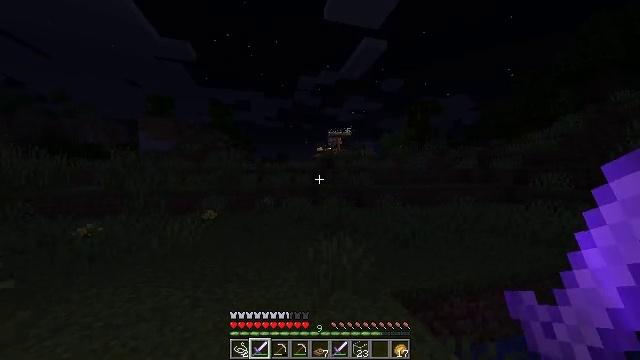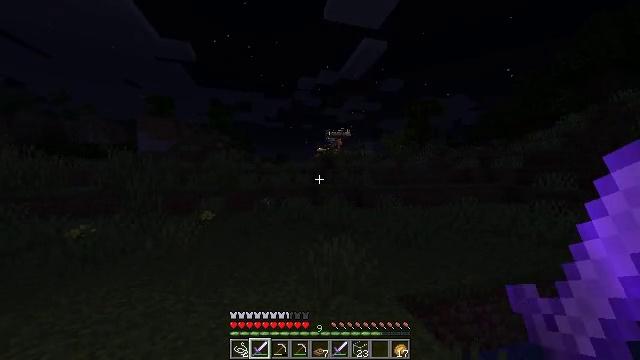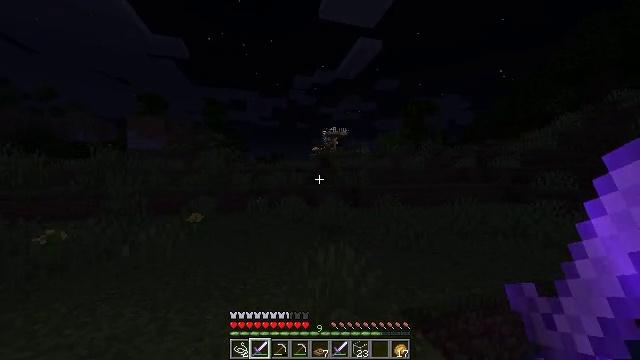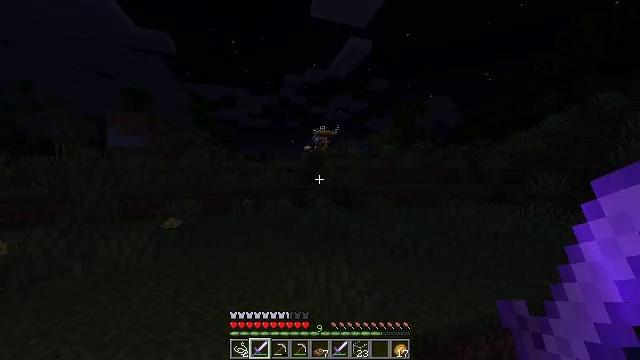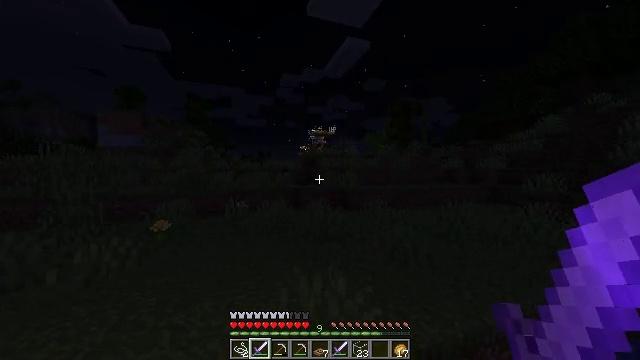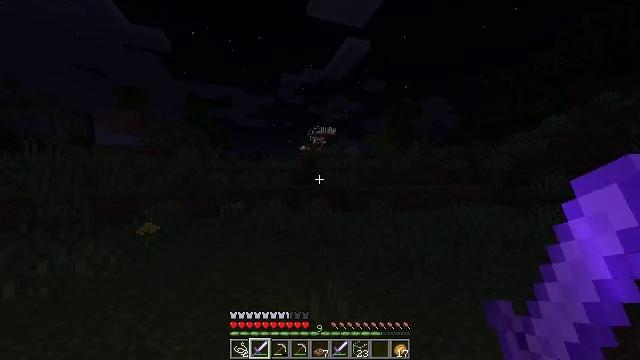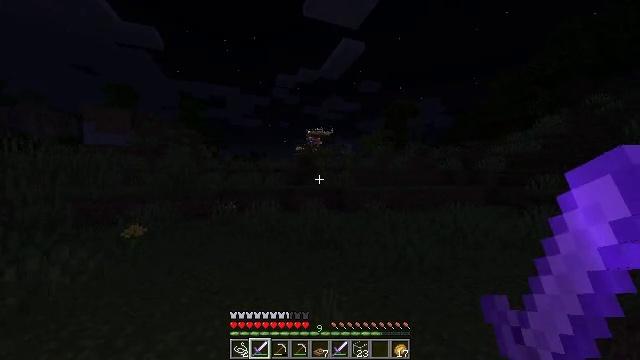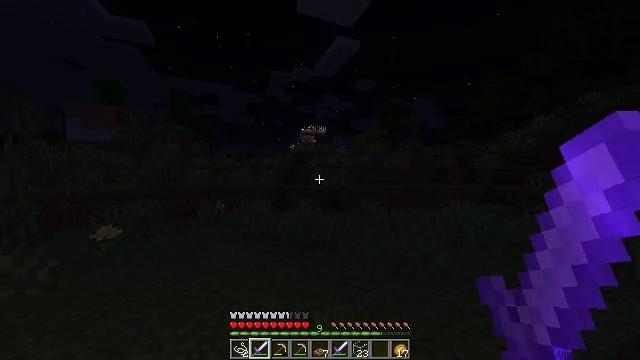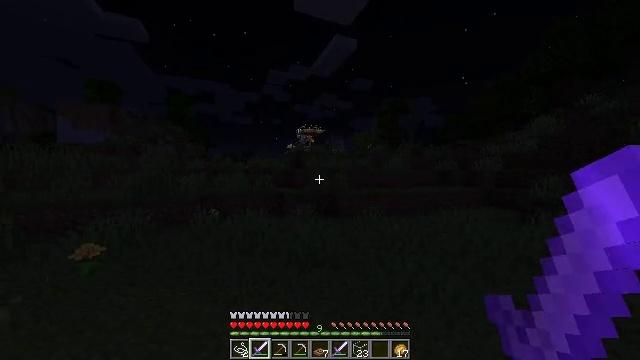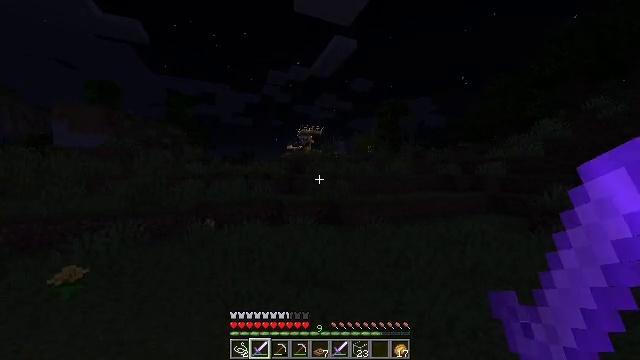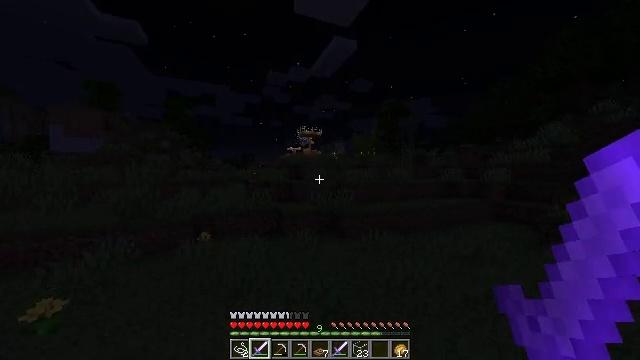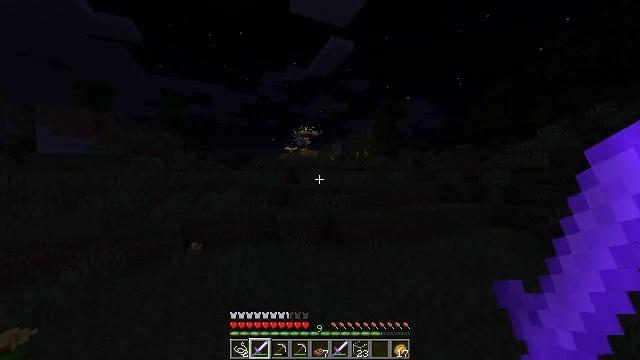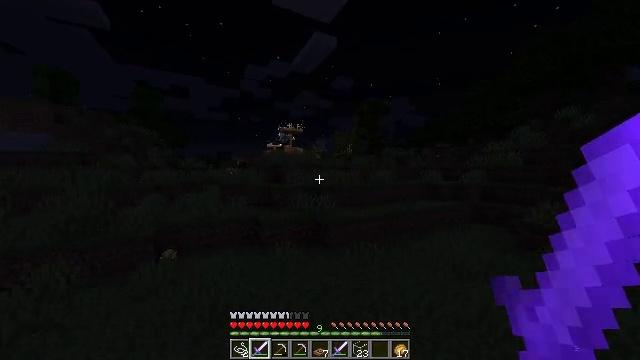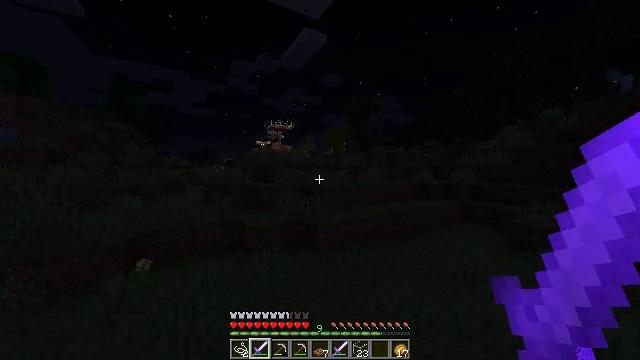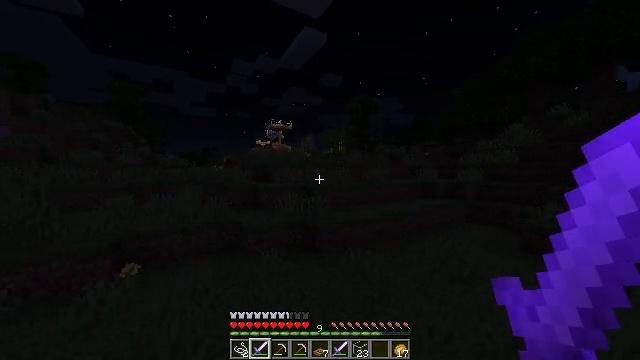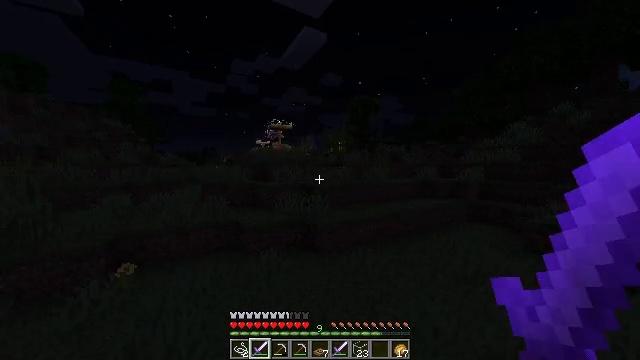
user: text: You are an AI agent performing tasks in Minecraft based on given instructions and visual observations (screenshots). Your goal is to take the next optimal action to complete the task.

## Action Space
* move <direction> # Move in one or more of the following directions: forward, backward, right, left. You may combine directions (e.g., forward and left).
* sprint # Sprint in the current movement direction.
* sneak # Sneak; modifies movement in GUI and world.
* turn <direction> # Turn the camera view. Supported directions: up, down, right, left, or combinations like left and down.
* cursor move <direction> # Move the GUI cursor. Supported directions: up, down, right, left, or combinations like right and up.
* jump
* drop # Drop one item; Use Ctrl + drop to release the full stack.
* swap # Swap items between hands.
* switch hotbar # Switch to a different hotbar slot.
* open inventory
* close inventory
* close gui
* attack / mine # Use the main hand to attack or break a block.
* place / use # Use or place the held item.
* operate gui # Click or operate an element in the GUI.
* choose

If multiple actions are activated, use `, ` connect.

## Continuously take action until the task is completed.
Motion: motion action
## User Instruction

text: Kill mobs.
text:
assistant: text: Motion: move forward
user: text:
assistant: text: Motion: move forward, turn right
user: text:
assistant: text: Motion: move forward, turn right
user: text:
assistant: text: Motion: move forward
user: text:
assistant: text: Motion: move forward
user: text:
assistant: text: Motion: move forward, turn right
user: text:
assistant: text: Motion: move forward, turn right
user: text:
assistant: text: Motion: move forward, jump
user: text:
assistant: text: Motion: move forward, jump
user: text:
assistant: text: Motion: move forward, jump
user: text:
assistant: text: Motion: move forward, jump
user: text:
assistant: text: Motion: move forward, turn right, jump
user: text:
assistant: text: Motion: move forward, turn right, jump
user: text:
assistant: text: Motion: move forward, jump
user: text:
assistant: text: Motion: move forward, jump
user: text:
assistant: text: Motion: move forward, jump
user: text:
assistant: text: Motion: move forward, jump
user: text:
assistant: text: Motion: move forward, jump
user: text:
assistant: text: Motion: move forward, jump
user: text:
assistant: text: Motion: move forward, sprint, turn right, jump
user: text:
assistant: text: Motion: move forward, sprint, turn right, jump
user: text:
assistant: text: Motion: move forward, sprint, turn right, jump
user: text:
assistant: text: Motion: move forward, sprint, jump
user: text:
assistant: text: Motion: move forward, sprint, jump
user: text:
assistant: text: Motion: move forward, jump
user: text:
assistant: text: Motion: move forward, jump
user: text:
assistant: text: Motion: move forward, jump
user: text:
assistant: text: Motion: move forward, turn right, jump
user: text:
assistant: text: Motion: move forward, turn right, jump
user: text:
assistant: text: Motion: move forward, turn right, jump